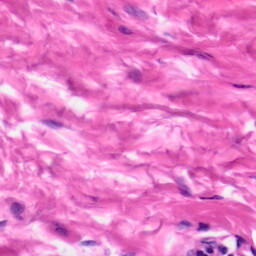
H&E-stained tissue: Skin